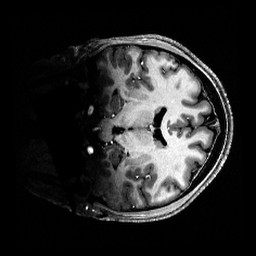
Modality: T1w
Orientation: coronal
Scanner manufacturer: siemens
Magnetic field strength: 6.98 T
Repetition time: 5 s
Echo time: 0.00343 s